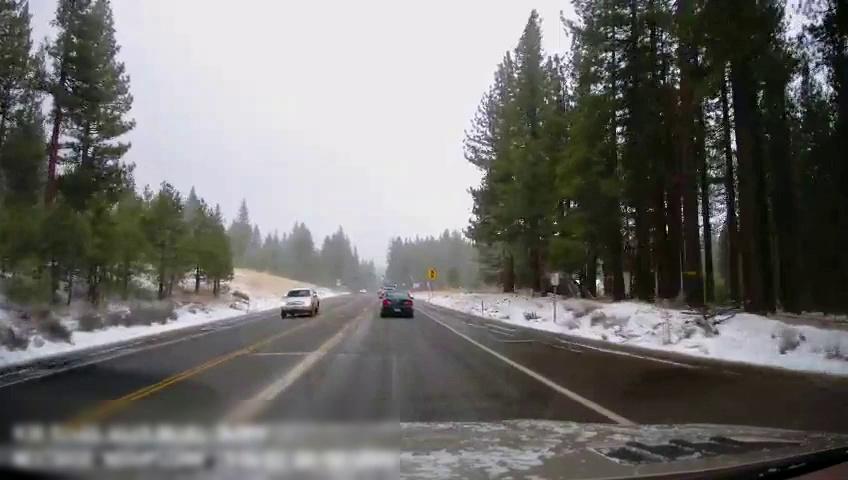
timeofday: Day
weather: Snowy
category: Drivable Space
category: Vehicles | SUV
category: Vehicles | Car
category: Lanes | Opposite Lane
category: Lanes | Opposite Lane
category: Lanes | Opposite Lane
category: Lanes | Opposite Lane
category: Lanes | Opposite Lane
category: Lanes | Opposite Lane
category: Lanes | Current Lane
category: Lanes | Alternate Lane
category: Traffic | Signs